Current action and preconditions to check: trajectory_clear

Your task: For each precondition in the list above, predict whether it will hold at this action.

Consider the current scene as observed from the mobile robot's camera, and analyze the predicted future states of all dynamic agents (e.g., people, animals, vehicles, or any moving entities) within the NEXT SECOND.

IMPORTANT: Only answer "very likely" if you are absolutely certain—based on strong, clear evidence—that a dynamic agent will violate the precondition in the predicted future state. Do NOT answer "very likely" for unlikely, ambiguous, or low-probability risks.

Ask yourself for each precondition: Is there a high probability, with clear and convincing evidence, that the predicted future states of any dynamic agent will interfere with the predicted future state of the currently executing action within the NEXT SECOND, causing that precondition to fail?

Assess the risk level based on these predictions. Use "likely" or "very likely" if motions create a clear risk of interference.

Use "neutral" or "improbable" if agents are nearby but their predicted paths are clearly diverging or non-conflicting.

Failure Risk Categories: "very improbable", "improbable", "neutral", "likely", "very likely"

Answer Format: Output ONLY the probability_of_failure value from these categories: "very improbable", "improbable", "neutral", "likely", "very likely"

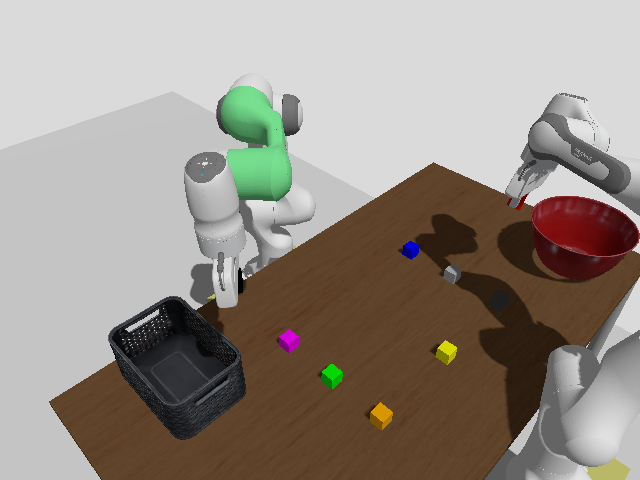

Answer: very improbable